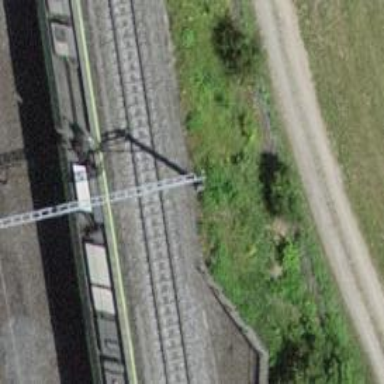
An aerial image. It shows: Single railway track with electrification through contact line.